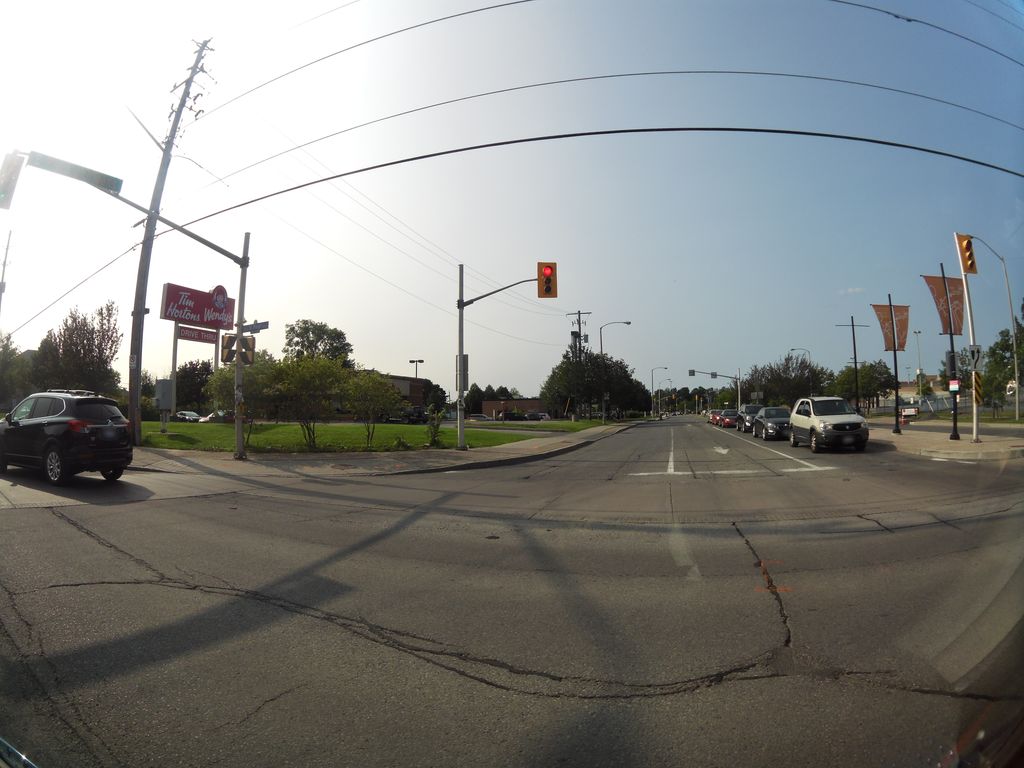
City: ottawa-gatineau